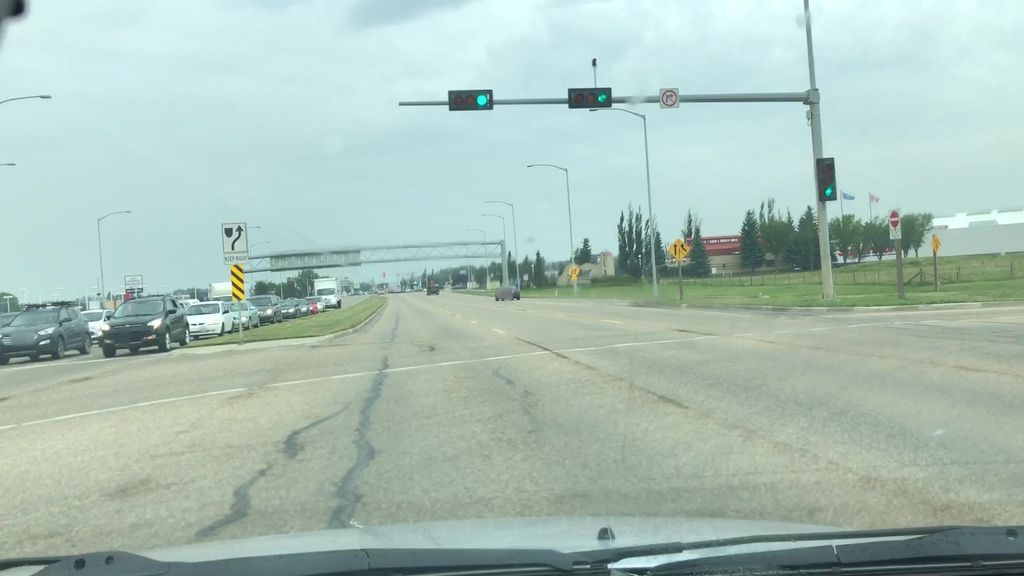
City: edmonton